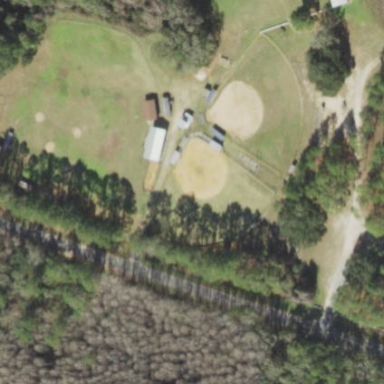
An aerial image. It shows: Baseball pitch for leisure land.